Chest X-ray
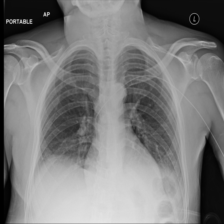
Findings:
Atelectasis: negative
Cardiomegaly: negative
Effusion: negative
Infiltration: negative
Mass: negative
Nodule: negative
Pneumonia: negative
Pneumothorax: negative
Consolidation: negative
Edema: negative
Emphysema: negative
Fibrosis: negative
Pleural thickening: negative
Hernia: negative